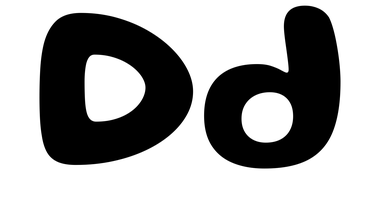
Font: Gluten_SemiBold